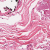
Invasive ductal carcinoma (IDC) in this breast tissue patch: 0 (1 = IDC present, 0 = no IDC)